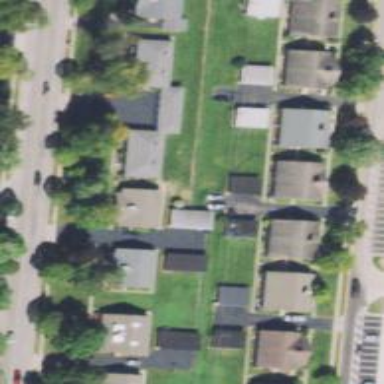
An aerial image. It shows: Residential driveway serving as service road.